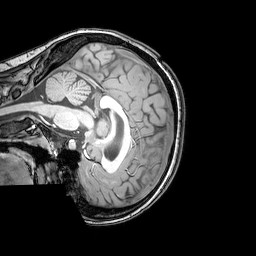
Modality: T1w
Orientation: sagittal
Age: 20
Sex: female
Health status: healthy
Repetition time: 0.081 s
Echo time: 0.037 s